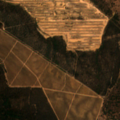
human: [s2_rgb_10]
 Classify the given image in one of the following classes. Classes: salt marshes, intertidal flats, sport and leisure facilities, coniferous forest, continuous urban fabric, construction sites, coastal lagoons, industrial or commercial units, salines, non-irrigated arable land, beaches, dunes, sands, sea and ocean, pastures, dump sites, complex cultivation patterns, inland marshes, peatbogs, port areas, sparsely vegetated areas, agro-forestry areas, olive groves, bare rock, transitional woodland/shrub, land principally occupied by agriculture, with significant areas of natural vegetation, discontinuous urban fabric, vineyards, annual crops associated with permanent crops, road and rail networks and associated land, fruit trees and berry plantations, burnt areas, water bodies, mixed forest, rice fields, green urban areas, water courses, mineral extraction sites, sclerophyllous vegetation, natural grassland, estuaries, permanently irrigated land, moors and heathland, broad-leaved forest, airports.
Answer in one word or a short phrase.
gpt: industrial or commercial units, vineyards, agro-forestry areas, broad-leaved forest, mixed forest, transitional woodland/shrub